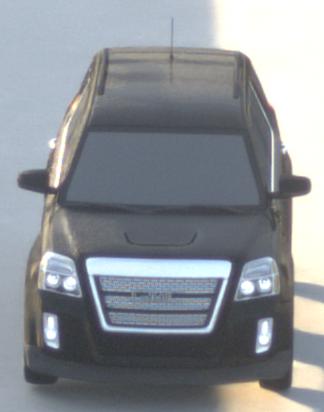
Make: GMC
Model: Terrain
Detailed model: Gen. 1
Model produced from: 2009
Model produced until: 2017
Doors: 5
Color: black
Road condition: dry road
Daytime: sunrise or sunset
Contrast: low contrast